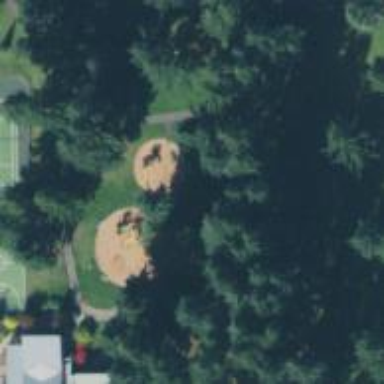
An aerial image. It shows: Playground with springy equipment.